Question: I am getting data from my database. everything works but the foreach loop gets duplicate items. I am getting the team names as duplicates.
Picture:
I know it's the fault of this code because it's inside a foreach loop but i don't know how to fix this:
'''
foreach($arrayTotals as $team=>$values){
foreach($values as $v){
echo "<tr class="" . $v['kaupunki_id'] . ""><td>".$numerointi .".";
echo "<td>" . $team;
$sum1=0;
$sum2=0;
$numerointi ++;
}
'''
My whole code:
'''
$arrayTotals = array();
foreach ($db->query("SELECT pisteet_1, pisteet_2, nimi, team_id, pisteet.kaupunki_id FROM pisteet INNER JOIN joukkueet ON joukkueet.id=pisteet.team_id ORDER BY team_id ASC") as $joukkuenimi) {
$arrayTotals[$joukkuenimi['nimi']][] = array('pisteet_1'=>$joukkuenimi['pisteet_1'],'pisteet_2'=>$joukkuenimi['pisteet_2'],'kaupunki_id'=>$joukkuenimi['kaupunki_id']);
}
//var_dump($arrayTotals);
$numerointi =1;
echo "<table class="zebra">";
foreach($arrayTotals as $team=>$values){
foreach($values as $v){
echo "<tr class="" . $v['kaupunki_id'] . ""><td>".$numerointi .".";
echo "<td>" . $team;
$sum1=0;
$sum2=0;
$numerointi ++;
}
foreach($values as $v){
echo "<td class="pisteet">" . $v['pisteet_1'] . "/" . $v['pisteet_2'] . "</td>";
$sum1 +=$v['pisteet_1'];
$sum2 +=$v['pisteet_2'];
}
echo '<td class="summa">'.$sum1.'/'.$sum2."</td>";
echo "</tr>";
}
echo '</table>';
'''
My array if i enable:
'''
echo "<pre>";
print_r($arrayTotals);
Array
(
[Itis/hki] => Array
(
[0] => Array
(
[pisteet_1] => 6
[pisteet_2] => 10
[kaupunki_id] => 1
)
[1] => Array
(
[pisteet_1] => 3
[pisteet_2] => 10
[kaupunki_id] => 1
)
)
[Harju/Jyvaskyla] => Array
(
[0] => Array
(
[pisteet_1] => 3
[pisteet_2] => 10
[kaupunki_id] => 5
)
[1] => Array
(
[pisteet_1] => 4
[pisteet_2] => 10
[kaupunki_id] => 5
)
)
[Jojot] => Array
(
[0] => Array
(
[pisteet_1] => 6
[pisteet_2] => 10
[kaupunki_id] => 5
)
[1] => Array
(
[pisteet_1] => 7
[pisteet_2] => 10
[kaupunki_id] => 5
)
)
)
'''
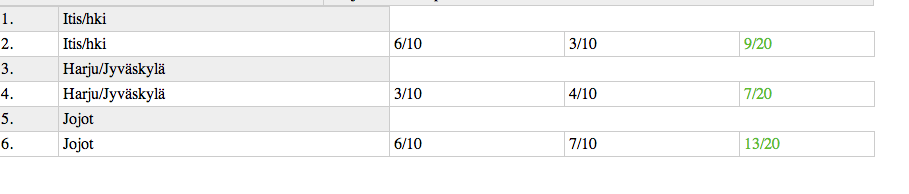
Answer: Your first 'foreach()' is causing the issue, as it is looping through both subarrays before printing the second foreach loop. Try removing it, and just reference the first '$v['kaupunki_id']' using '$values[0]['kaupunki_id']' -
'''
$numerointi =1;
echo "<table class="zebra">";
foreach($arrayTotals as $team=>$values){
echo "<tr class="" . $values[0]['kaupunki_id'] . ""><td>".$numerointi .".";
echo "<td>" . $team;
$sum1=0;
$sum2=0;
$numerointi ++;
foreach($values as $v){
echo "<td class="pisteet">" . $v['pisteet_1'] . "/" . $v['pisteet_2'] . "</td>";
$sum1 +=$v['pisteet_1'];
$sum2 +=$v['pisteet_2'];
}
echo '<td class="summa">'.$sum1.'/'.$sum2."</td>";
echo "</tr>";
}
echo '</table>';
'''